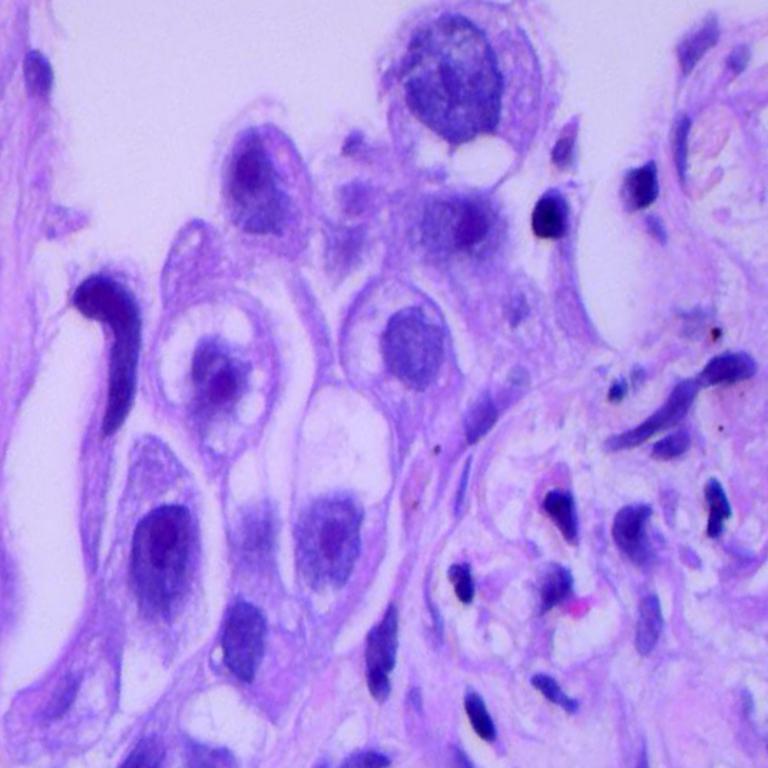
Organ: lung
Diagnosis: adenocarcinomas